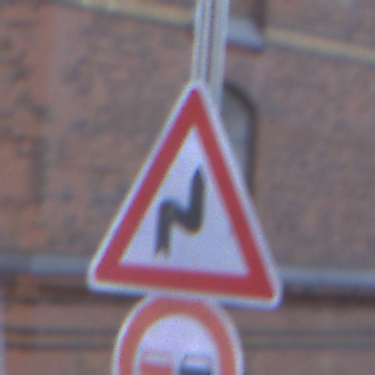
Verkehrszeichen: DoppelkurveRechts
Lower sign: Ueberholverbot
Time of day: SunriseSunset
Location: Outdoor (Urban)
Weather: Clear
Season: NotSpecified
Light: Natural